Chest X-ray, PA view. Patient: 32 years old, sex M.
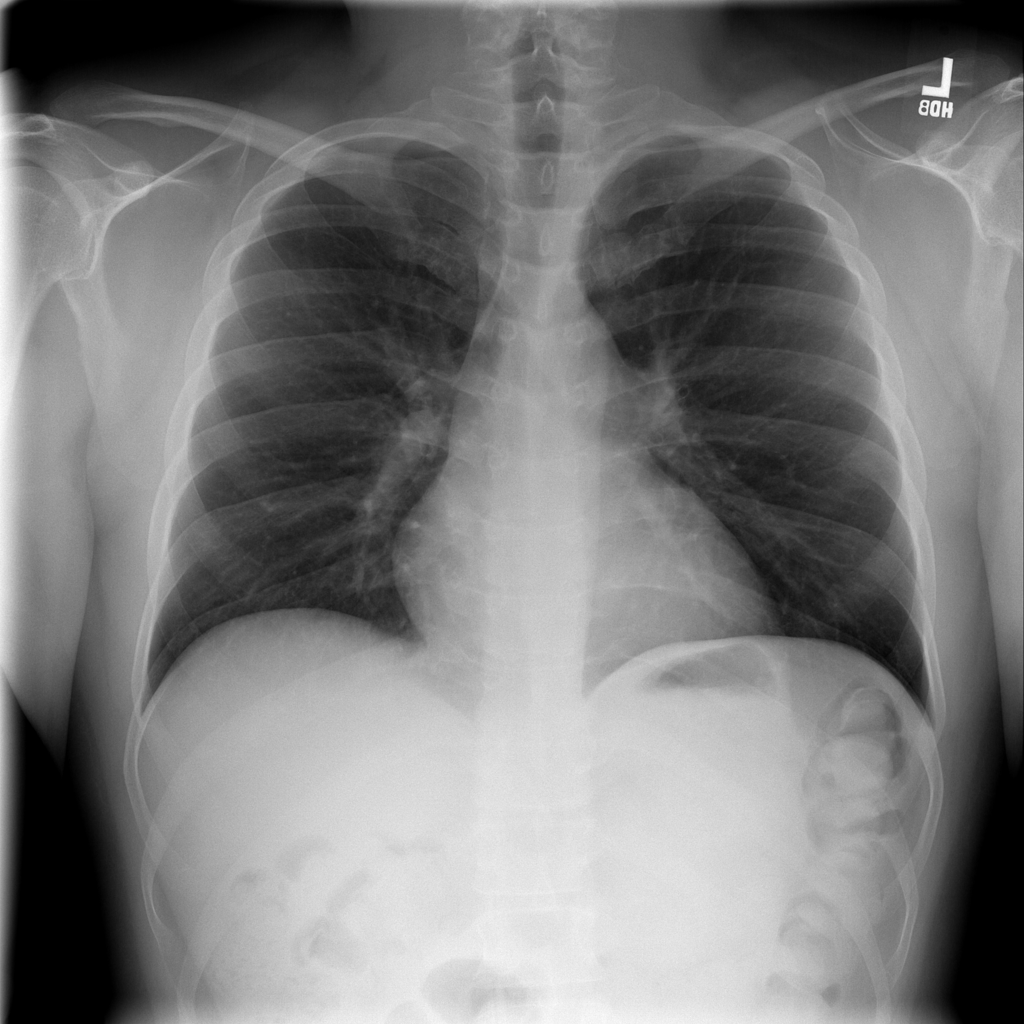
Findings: No Finding